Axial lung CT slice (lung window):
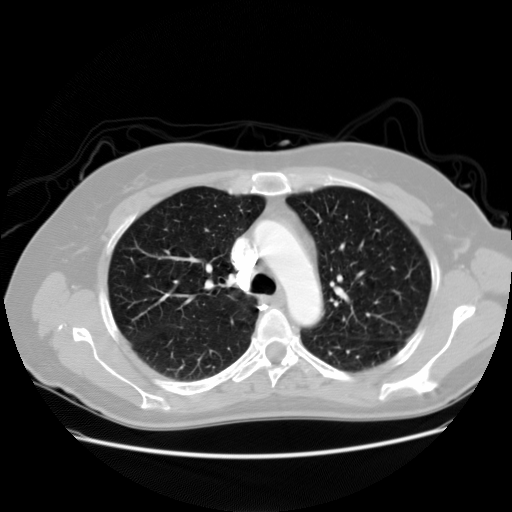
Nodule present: no